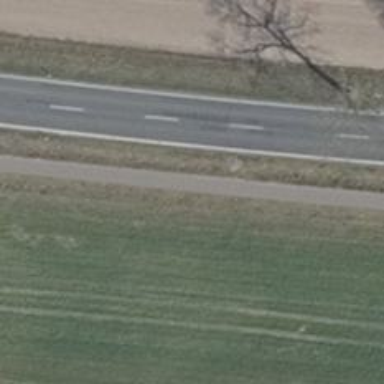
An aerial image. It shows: Asphalt path.